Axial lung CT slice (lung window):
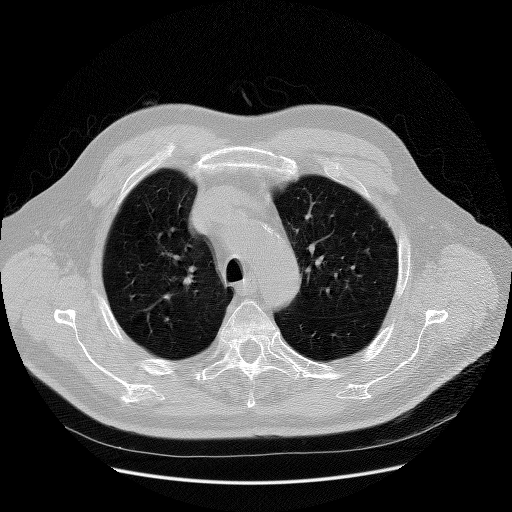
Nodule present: no